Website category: jobs
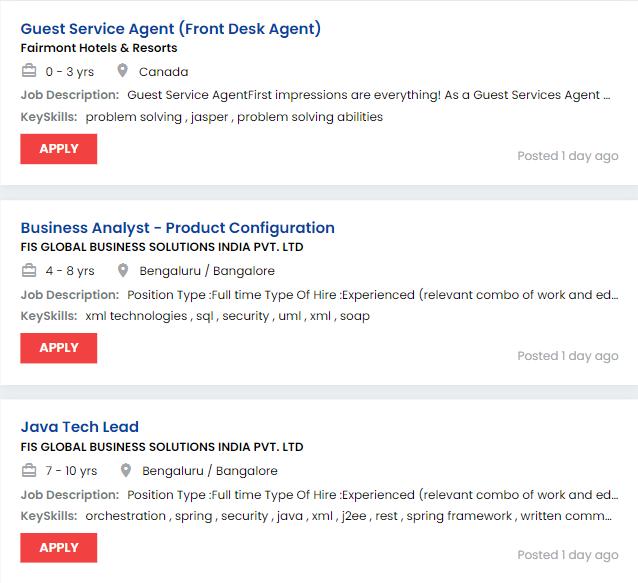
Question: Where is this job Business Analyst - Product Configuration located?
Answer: Bengaluru / Bangalore

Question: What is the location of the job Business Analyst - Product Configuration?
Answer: Bengaluru / Bangalore

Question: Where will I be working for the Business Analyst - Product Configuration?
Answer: Bengaluru / Bangalore

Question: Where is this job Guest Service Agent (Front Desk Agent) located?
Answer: Canada

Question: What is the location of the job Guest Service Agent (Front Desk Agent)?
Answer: Canada

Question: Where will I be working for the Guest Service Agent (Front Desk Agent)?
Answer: Canada

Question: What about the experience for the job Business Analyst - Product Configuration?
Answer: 4 - 8 yrs

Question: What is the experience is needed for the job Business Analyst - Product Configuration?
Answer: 4 - 8 yrs

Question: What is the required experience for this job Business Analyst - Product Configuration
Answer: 4 - 8 yrs

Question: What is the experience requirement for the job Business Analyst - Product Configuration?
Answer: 4 - 8 yrs

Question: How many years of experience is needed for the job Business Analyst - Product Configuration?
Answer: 4 - 8 yrs

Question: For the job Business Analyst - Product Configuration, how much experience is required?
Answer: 4 - 8 yrs

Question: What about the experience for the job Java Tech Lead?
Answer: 7 - 10 yrs

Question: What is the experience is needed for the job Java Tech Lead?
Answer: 7 - 10 yrs

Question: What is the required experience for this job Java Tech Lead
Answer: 7 - 10 yrs

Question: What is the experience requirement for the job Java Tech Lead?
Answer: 7 - 10 yrs

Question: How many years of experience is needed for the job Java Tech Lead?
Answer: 7 - 10 yrs

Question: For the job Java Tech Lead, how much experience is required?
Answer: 7 - 10 yrs

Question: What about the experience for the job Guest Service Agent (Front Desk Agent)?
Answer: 0 - 3 yrs

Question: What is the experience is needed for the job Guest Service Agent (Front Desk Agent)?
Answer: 0 - 3 yrs

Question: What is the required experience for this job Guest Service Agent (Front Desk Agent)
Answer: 0 - 3 yrs

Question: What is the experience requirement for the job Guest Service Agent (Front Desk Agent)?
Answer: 0 - 3 yrs

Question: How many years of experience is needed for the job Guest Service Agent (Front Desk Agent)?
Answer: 0 - 3 yrs

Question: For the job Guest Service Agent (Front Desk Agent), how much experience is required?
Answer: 0 - 3 yrs

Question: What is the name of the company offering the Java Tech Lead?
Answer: FIS GLOBAL BUSINESS SOLUTIONS INDIA PVT. LTD

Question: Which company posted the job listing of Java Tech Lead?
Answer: FIS GLOBAL BUSINESS SOLUTIONS INDIA PVT. LTD

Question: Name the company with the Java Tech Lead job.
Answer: FIS GLOBAL BUSINESS SOLUTIONS INDIA PVT. LTD

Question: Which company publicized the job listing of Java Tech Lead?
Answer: FIS GLOBAL BUSINESS SOLUTIONS INDIA PVT. LTD

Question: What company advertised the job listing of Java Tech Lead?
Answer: FIS GLOBAL BUSINESS SOLUTIONS INDIA PVT. LTD

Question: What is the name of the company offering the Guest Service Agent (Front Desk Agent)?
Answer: Fairmont Hotels & Resorts

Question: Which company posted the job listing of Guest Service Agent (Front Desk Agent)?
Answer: Fairmont Hotels & Resorts

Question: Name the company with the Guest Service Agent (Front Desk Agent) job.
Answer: Fairmont Hotels & Resorts

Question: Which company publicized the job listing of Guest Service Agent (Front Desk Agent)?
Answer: Fairmont Hotels & Resorts

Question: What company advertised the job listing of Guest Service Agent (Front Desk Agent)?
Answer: Fairmont Hotels & Resorts

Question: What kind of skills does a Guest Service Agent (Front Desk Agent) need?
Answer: problem solving , jasper , problem solving abilities

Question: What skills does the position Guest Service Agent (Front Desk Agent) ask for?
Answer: problem solving , jasper , problem solving abilities

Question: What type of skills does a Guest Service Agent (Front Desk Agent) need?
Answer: problem solving , jasper , problem solving abilities

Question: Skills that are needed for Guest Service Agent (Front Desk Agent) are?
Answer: problem solving , jasper , problem solving abilities

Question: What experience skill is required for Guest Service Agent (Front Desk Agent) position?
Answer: problem solving , jasper , problem solving abilities

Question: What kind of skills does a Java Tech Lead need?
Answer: orchestration , spring , security , java , xml , j2ee , rest , spring framework , written communication , infrastructure , web technologies , soap

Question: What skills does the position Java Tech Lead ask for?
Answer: orchestration , spring , security , java , xml , j2ee , rest , spring framework , written communication , infrastructure , web technologies , soap

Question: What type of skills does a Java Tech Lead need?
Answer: orchestration , spring , security , java , xml , j2ee , rest , spring framework , written communication , infrastructure , web technologies , soap

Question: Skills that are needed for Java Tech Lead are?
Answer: orchestration , spring , security , java , xml , j2ee , rest , spring framework , written communication , infrastructure , web technologies , soap

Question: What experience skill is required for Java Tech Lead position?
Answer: orchestration , spring , security , java , xml , j2ee , rest , spring framework , written communication , infrastructure , web technologies , soap

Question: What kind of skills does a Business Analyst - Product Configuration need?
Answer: xml technologies , sql , security , uml , xml , soap

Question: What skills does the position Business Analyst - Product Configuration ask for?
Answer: xml technologies , sql , security , uml , xml , soap

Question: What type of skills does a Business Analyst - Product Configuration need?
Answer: xml technologies , sql , security , uml , xml , soap

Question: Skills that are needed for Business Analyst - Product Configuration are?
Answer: xml technologies , sql , security , uml , xml , soap

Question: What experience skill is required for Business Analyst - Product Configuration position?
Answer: xml technologies , sql , security , uml , xml , soap